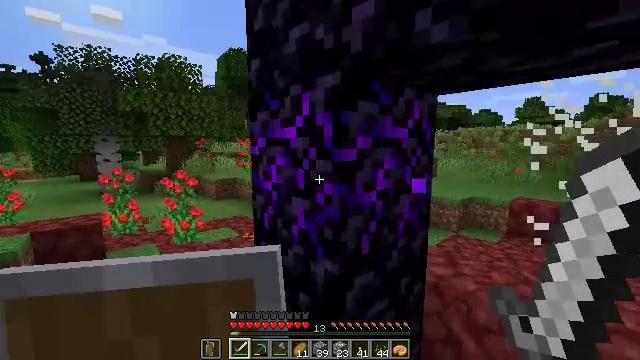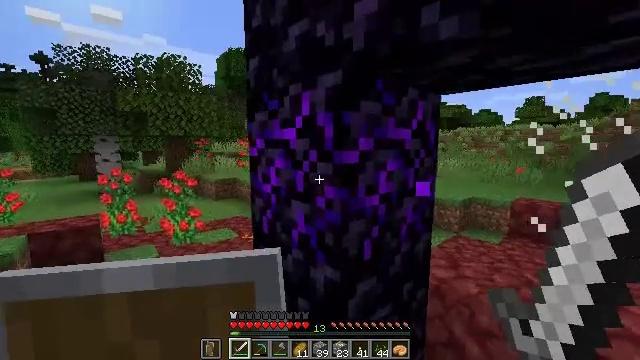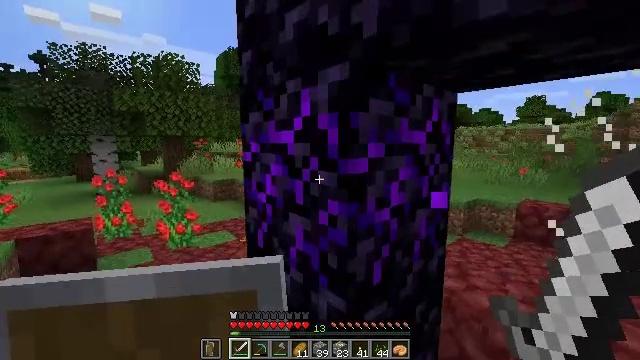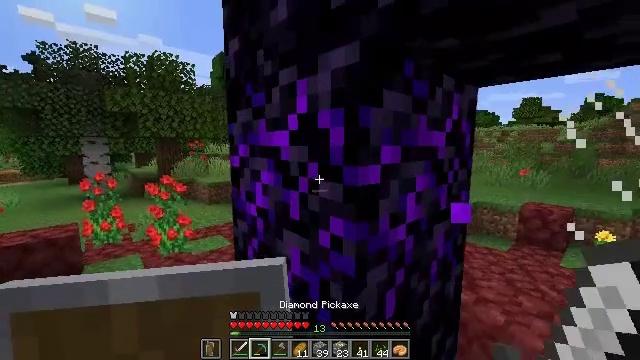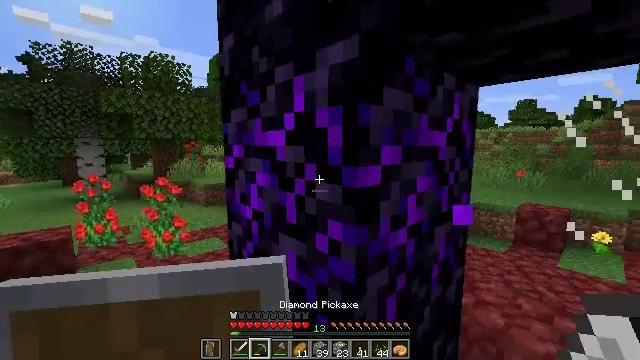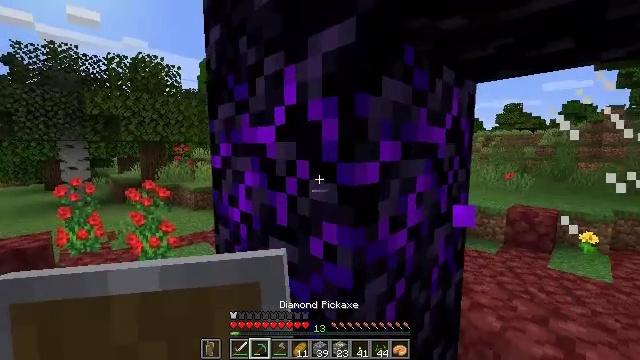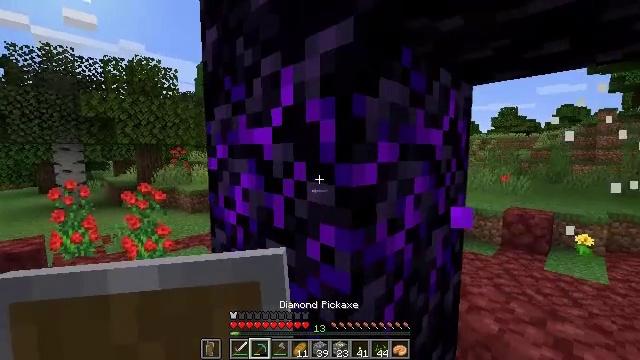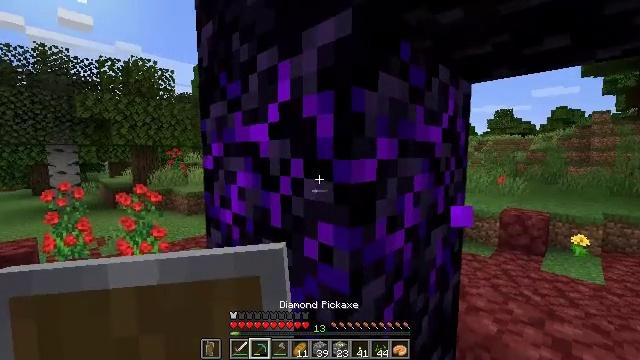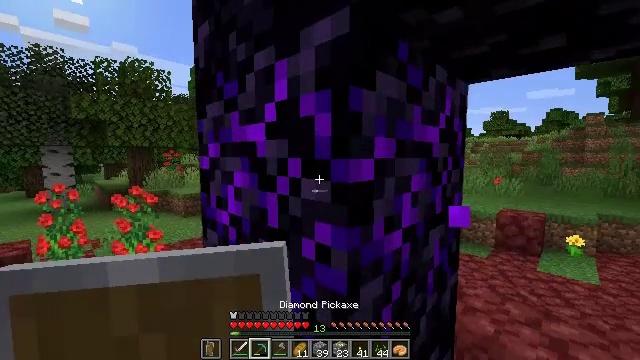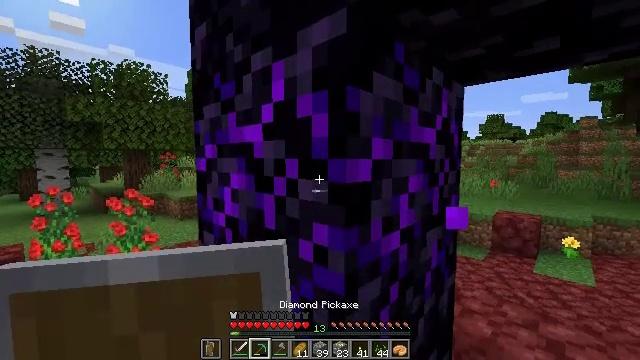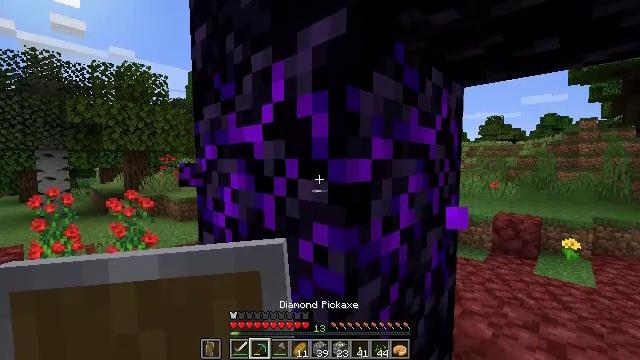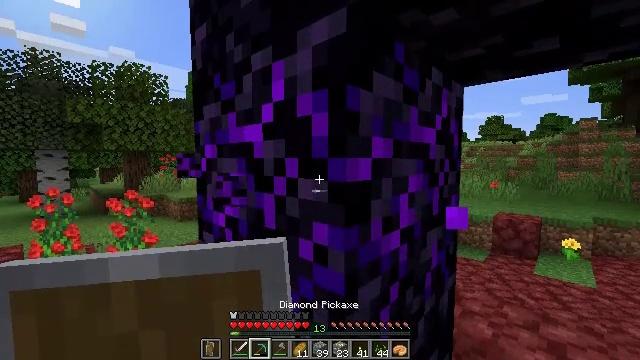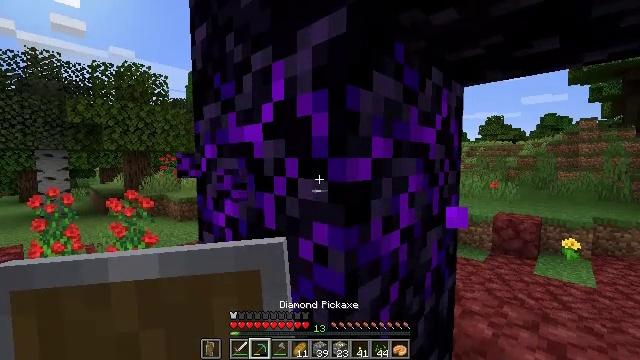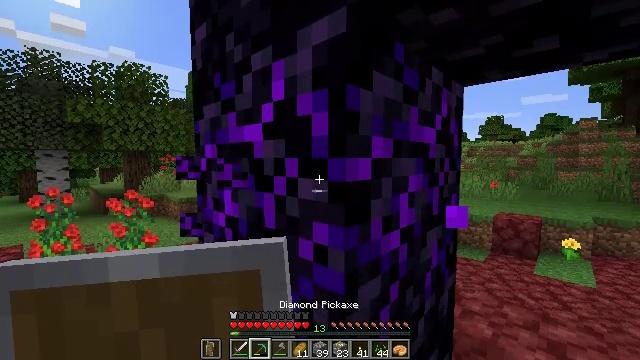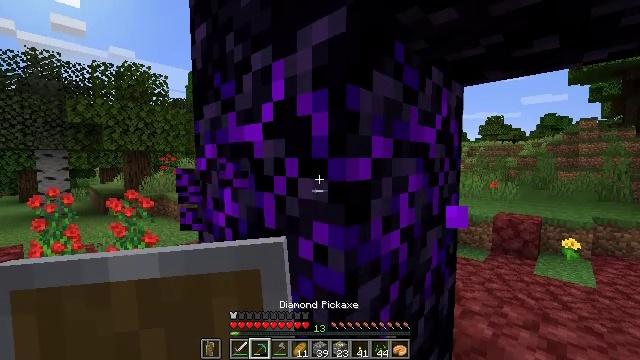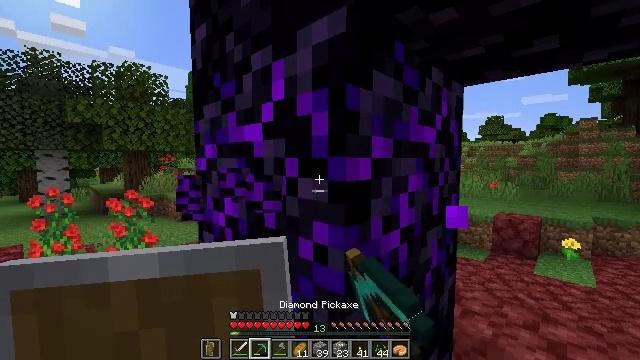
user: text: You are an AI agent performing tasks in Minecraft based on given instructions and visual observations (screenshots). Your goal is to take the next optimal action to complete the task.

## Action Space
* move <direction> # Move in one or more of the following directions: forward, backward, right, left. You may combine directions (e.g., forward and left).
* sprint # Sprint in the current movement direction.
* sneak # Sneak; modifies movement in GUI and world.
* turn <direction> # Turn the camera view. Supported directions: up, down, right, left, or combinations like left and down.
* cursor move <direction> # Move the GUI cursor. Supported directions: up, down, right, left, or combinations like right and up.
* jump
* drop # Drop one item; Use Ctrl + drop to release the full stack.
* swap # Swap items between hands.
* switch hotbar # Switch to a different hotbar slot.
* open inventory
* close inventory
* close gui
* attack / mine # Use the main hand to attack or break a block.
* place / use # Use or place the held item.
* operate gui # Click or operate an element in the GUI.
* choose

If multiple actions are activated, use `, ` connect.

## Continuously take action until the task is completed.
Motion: motion action
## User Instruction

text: Use a pickaxe to gather crying obsidian.
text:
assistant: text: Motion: move forward
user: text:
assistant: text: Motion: move forward
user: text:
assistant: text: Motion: no_op
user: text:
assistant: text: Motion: no_op
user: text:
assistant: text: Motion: turn right
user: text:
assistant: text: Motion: no_op
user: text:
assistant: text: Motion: no_op
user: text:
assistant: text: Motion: no_op
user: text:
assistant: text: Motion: no_op
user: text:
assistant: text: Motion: attack / mine
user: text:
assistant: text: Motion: attack / mine
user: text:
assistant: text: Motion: attack / mine
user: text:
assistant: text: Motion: attack / mine
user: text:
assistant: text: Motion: attack / mine
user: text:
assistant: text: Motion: attack / mine
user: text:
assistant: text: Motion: attack / mine
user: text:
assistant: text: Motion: attack / mine
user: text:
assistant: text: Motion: attack / mine
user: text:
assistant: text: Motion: attack / mine
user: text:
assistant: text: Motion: attack / mine
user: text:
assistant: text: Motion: attack / mine
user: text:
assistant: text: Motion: attack / mine
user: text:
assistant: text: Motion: attack / mine
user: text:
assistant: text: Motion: attack / mine
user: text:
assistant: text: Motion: attack / mine
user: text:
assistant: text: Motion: attack / mine
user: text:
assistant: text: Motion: attack / mine
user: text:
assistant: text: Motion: attack / mine
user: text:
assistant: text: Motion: attack / mine
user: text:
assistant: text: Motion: attack / mine